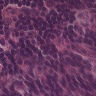
Metastatic tissue present: no